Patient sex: M
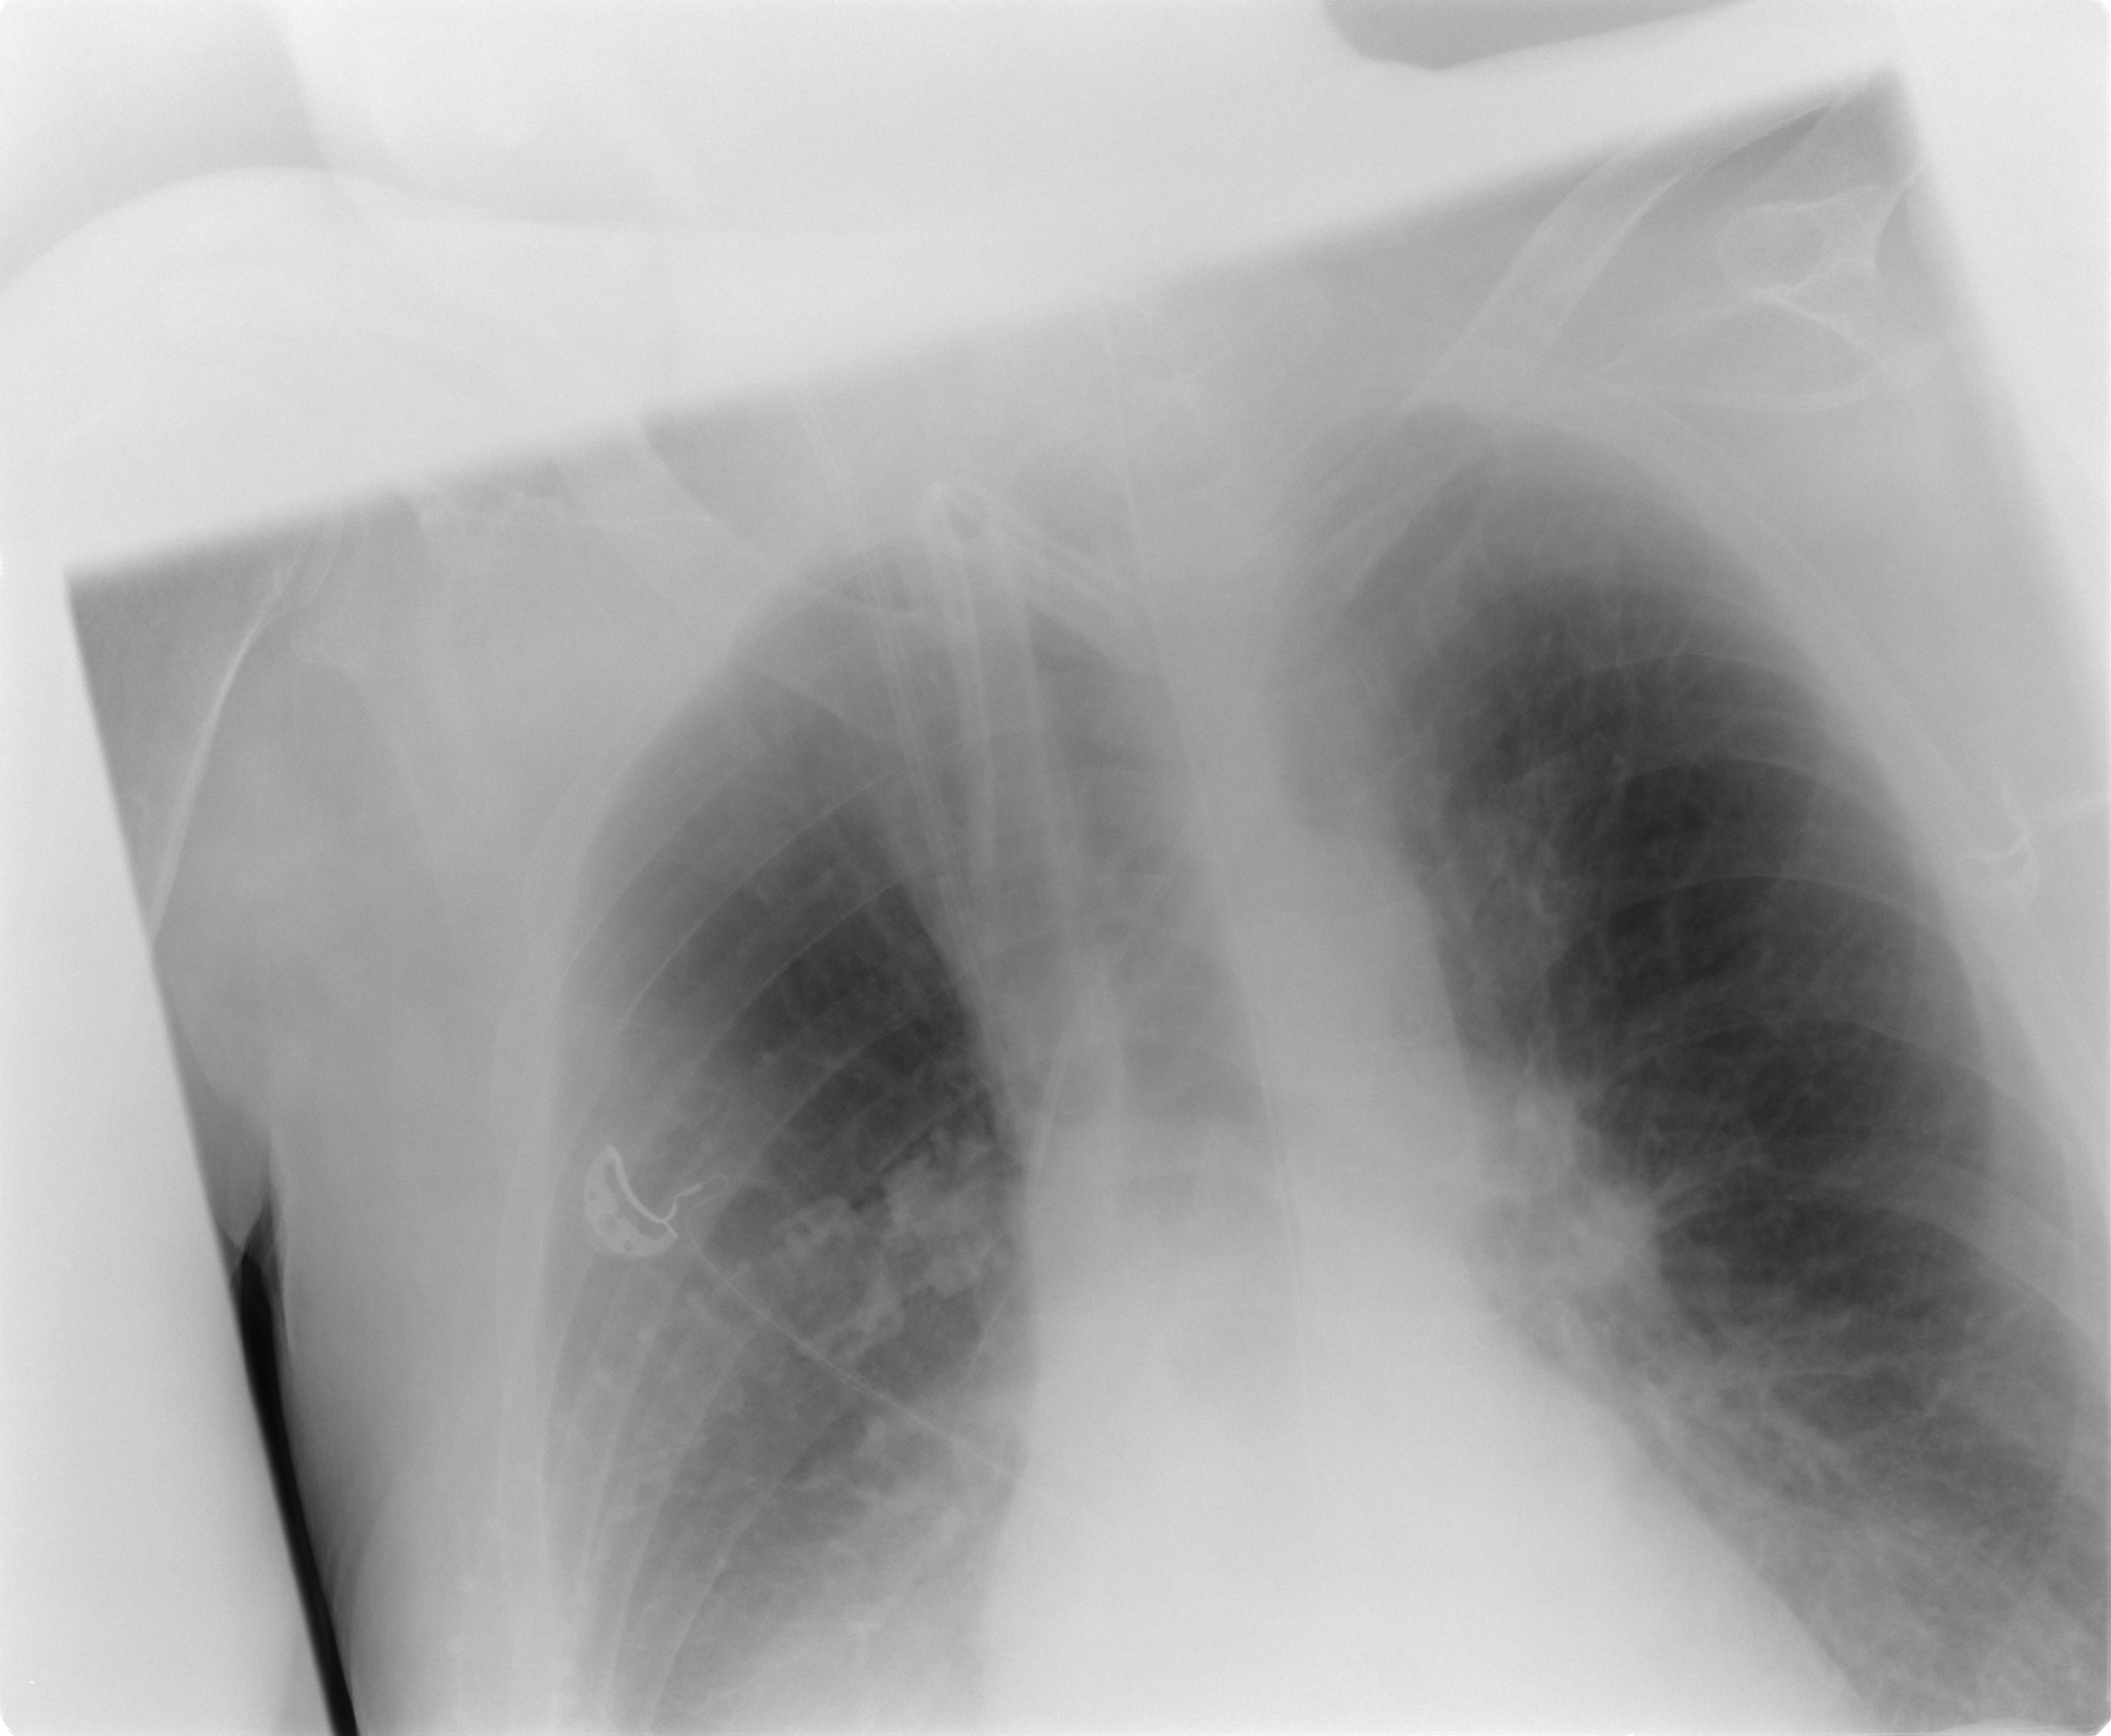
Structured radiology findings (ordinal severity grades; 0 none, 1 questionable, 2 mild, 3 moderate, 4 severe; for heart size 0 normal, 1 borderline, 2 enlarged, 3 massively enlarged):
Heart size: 1
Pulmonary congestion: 2
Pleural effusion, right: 2
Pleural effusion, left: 0
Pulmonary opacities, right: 3
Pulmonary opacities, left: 2
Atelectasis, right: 2
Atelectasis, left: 2